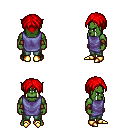
a pixel art fantasy rpg character, male body template, orc, green skin, chain tabard jacket, teal pants, red parted hairstyle, leather bracers, gold boots, four views (front, back, left, right), 2x2 character sprite sheet, small pixel art, hard edges, no anti-aliasing